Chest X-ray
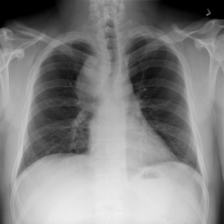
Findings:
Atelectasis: negative
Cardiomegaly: negative
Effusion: negative
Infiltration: negative
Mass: positive
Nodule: negative
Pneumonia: negative
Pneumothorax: negative
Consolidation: negative
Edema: negative
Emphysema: negative
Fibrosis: negative
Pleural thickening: negative
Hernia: negative